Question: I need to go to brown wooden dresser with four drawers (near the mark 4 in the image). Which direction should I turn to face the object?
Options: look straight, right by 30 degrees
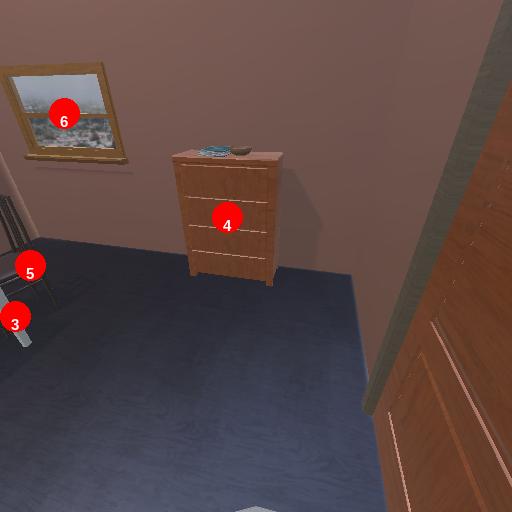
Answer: look straight